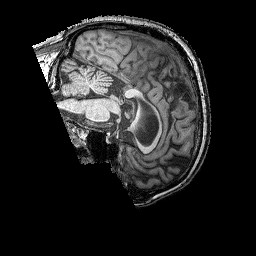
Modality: T1w
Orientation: sagittal
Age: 50
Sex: male
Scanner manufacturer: siemens
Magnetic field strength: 3 T
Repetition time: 2.25 s
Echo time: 0.00415 s